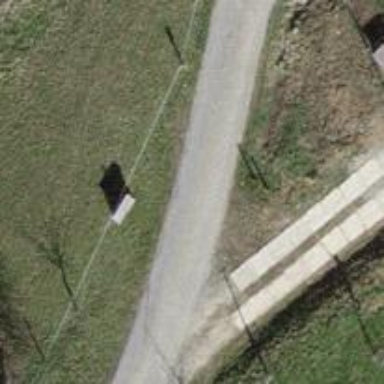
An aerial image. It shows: Track with grade1 tracktype.